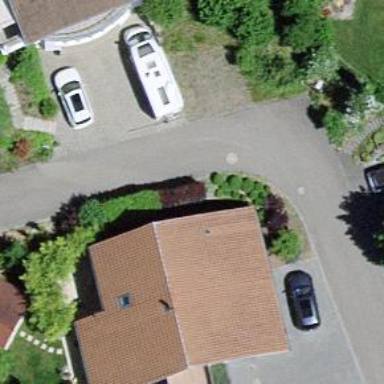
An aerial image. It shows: Paved residential road.